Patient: sex M, age 35
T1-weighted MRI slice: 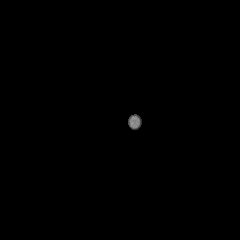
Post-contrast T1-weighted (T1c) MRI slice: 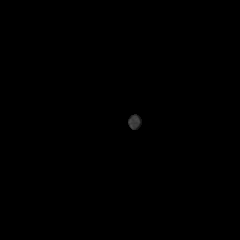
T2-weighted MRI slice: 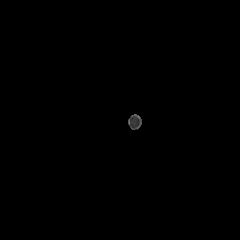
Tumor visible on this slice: no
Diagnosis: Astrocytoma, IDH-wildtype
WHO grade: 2